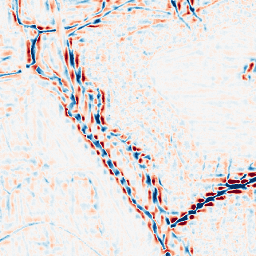
Category: wavelet
Decomposition family: wavelet_reverse_biorthogonal
Decomposition parameters: wavelet: rbio1.3
level: 3
Upsampling method: sinc_blackman
Upsampling parameters: scale: 8
kernel_size: 16
Upsampling scale: 8